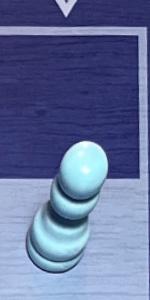
Label: Pawn_White